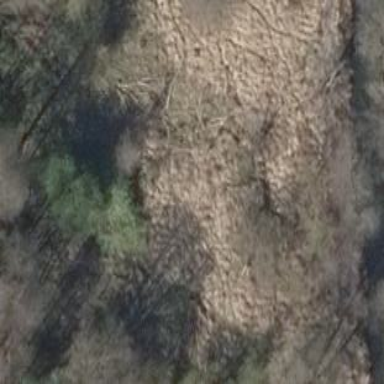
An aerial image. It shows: Patch of scrub vegetation.